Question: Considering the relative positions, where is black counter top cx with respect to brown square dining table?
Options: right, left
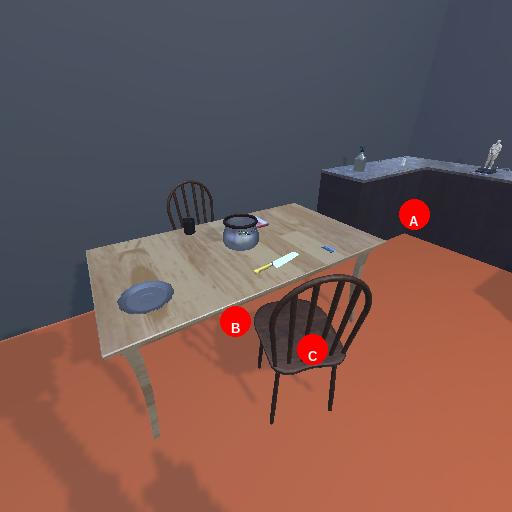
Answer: right